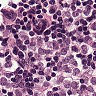
Metastatic tissue present: yes